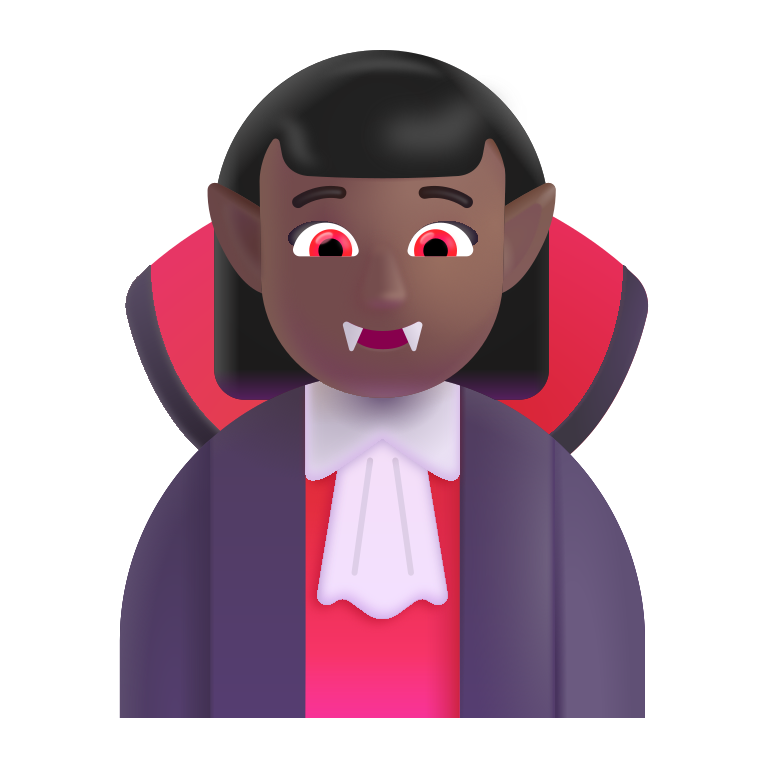
woman vampire color  dark